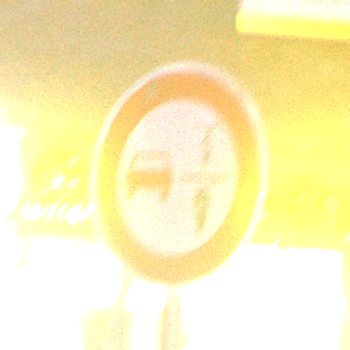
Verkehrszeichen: VerbotUeberholenEinspurigeFahrzeuge
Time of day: Night
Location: Outdoor (Urban)
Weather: PartlyCloudy
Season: NotSpecified
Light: Artificial